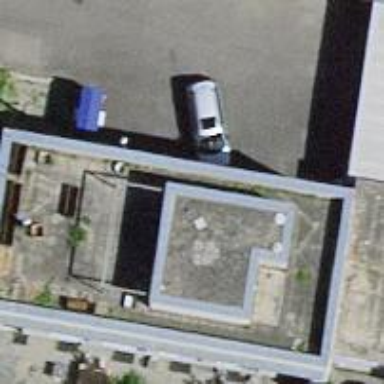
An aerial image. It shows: Industrial building.